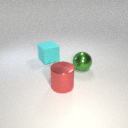
large cyan rubber cube behind large green metal sphere